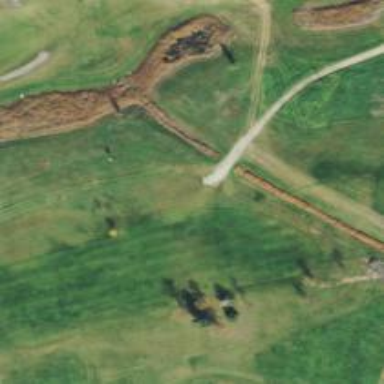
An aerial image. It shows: Golf hole.